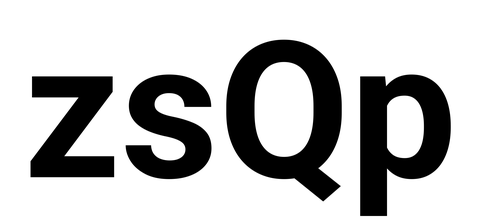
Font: Roboto_Bold